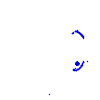
Particle: kaon